Interaction volume radius: 10 \u00c5
Interaction volume height: 45 \u00c5
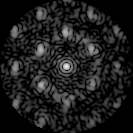
Disorder parameter: 0.5237